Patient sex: M
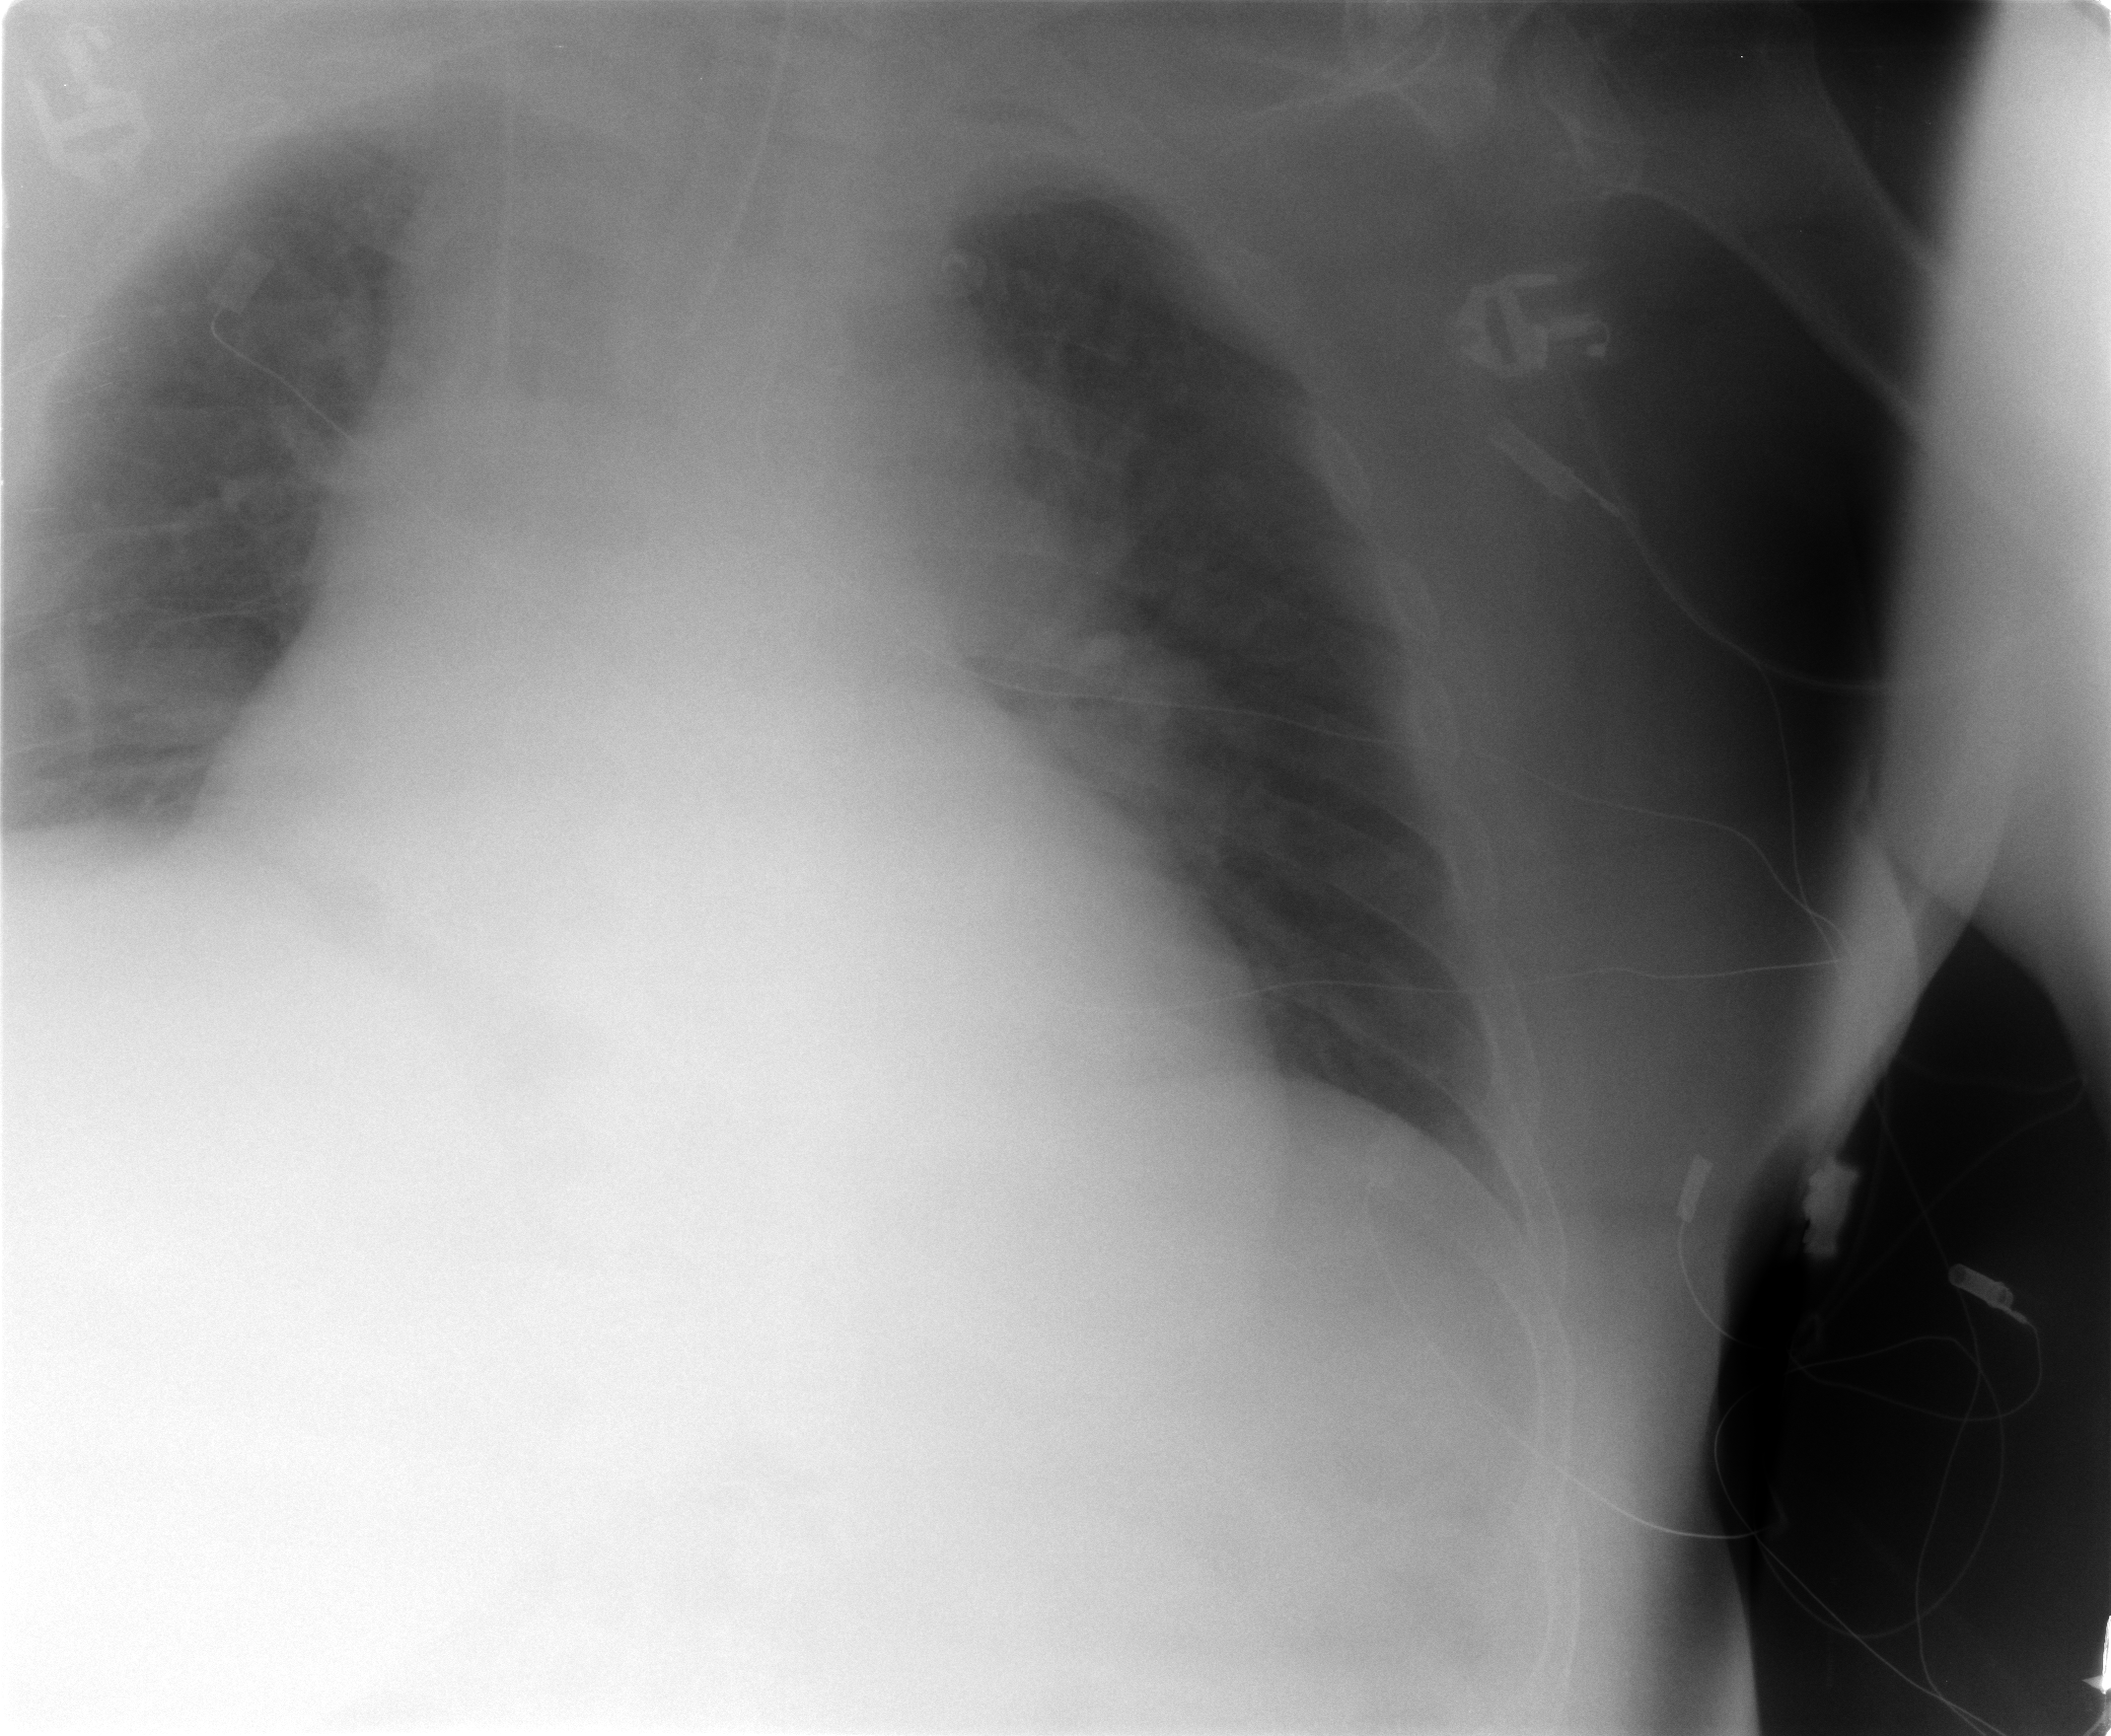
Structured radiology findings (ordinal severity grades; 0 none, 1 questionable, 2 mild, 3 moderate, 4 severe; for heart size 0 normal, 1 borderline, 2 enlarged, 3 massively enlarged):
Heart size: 3
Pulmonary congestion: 2
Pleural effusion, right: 1
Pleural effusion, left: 1
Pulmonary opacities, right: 0
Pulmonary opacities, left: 2
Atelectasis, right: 2
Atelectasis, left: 2